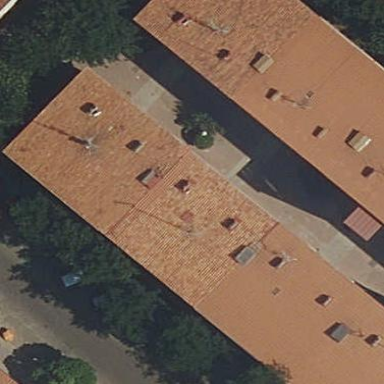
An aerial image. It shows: Apartment building with skillion roof shape.